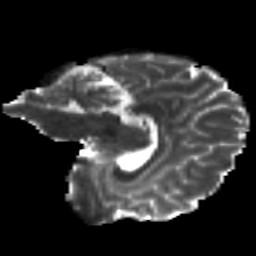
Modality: T2w
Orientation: sagittal
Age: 34
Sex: female
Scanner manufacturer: siemens
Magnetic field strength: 3 T
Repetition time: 8.8 s
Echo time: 0.085 s